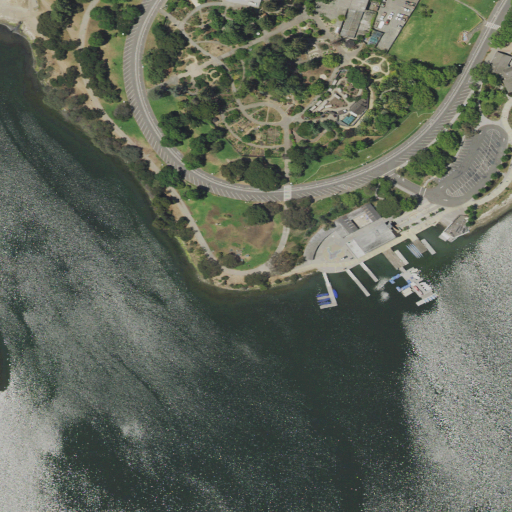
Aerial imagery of cape in California named Adams Point containing open water, low intensity development, cultivated crops, medium intensity development, open development, grassland, shrub, high intensity development, and barren land